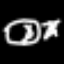
Label: hourglass